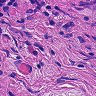
Metastatic tissue present: no